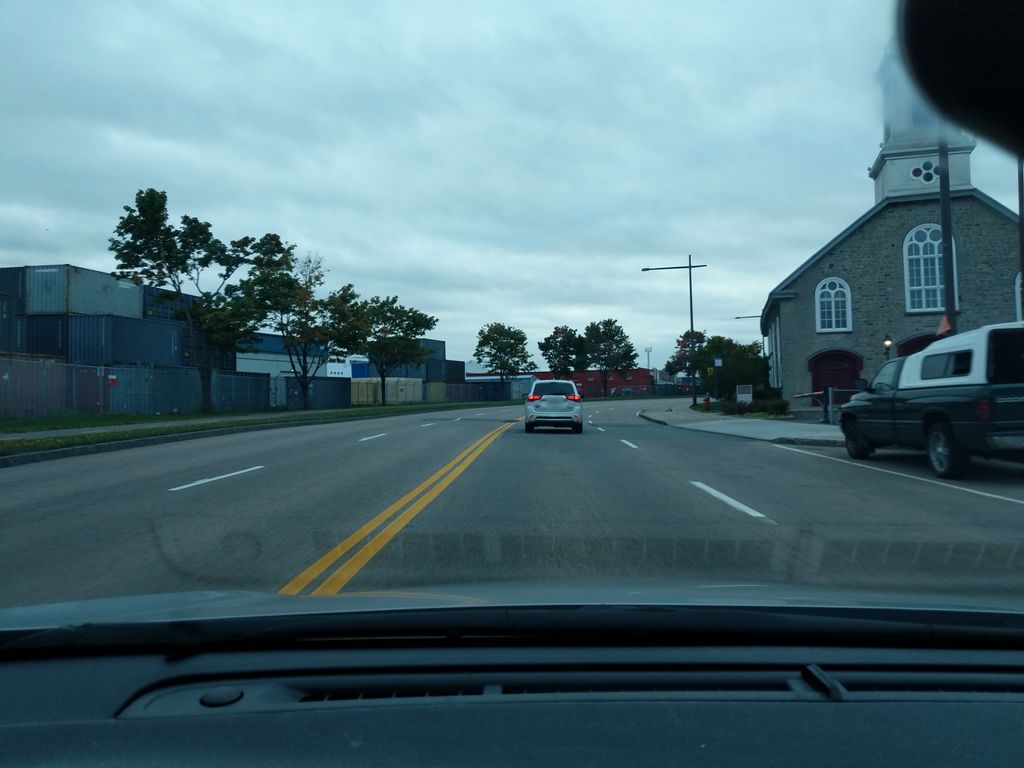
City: quebec_city